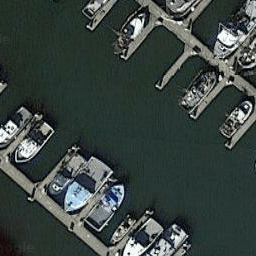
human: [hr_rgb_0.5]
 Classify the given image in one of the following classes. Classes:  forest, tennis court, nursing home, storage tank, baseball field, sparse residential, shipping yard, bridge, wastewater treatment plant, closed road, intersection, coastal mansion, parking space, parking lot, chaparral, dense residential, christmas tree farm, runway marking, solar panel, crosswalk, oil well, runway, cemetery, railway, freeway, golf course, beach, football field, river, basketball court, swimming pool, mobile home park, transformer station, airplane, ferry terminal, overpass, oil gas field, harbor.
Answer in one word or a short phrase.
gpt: harbor